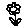
Label: flower